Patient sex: F
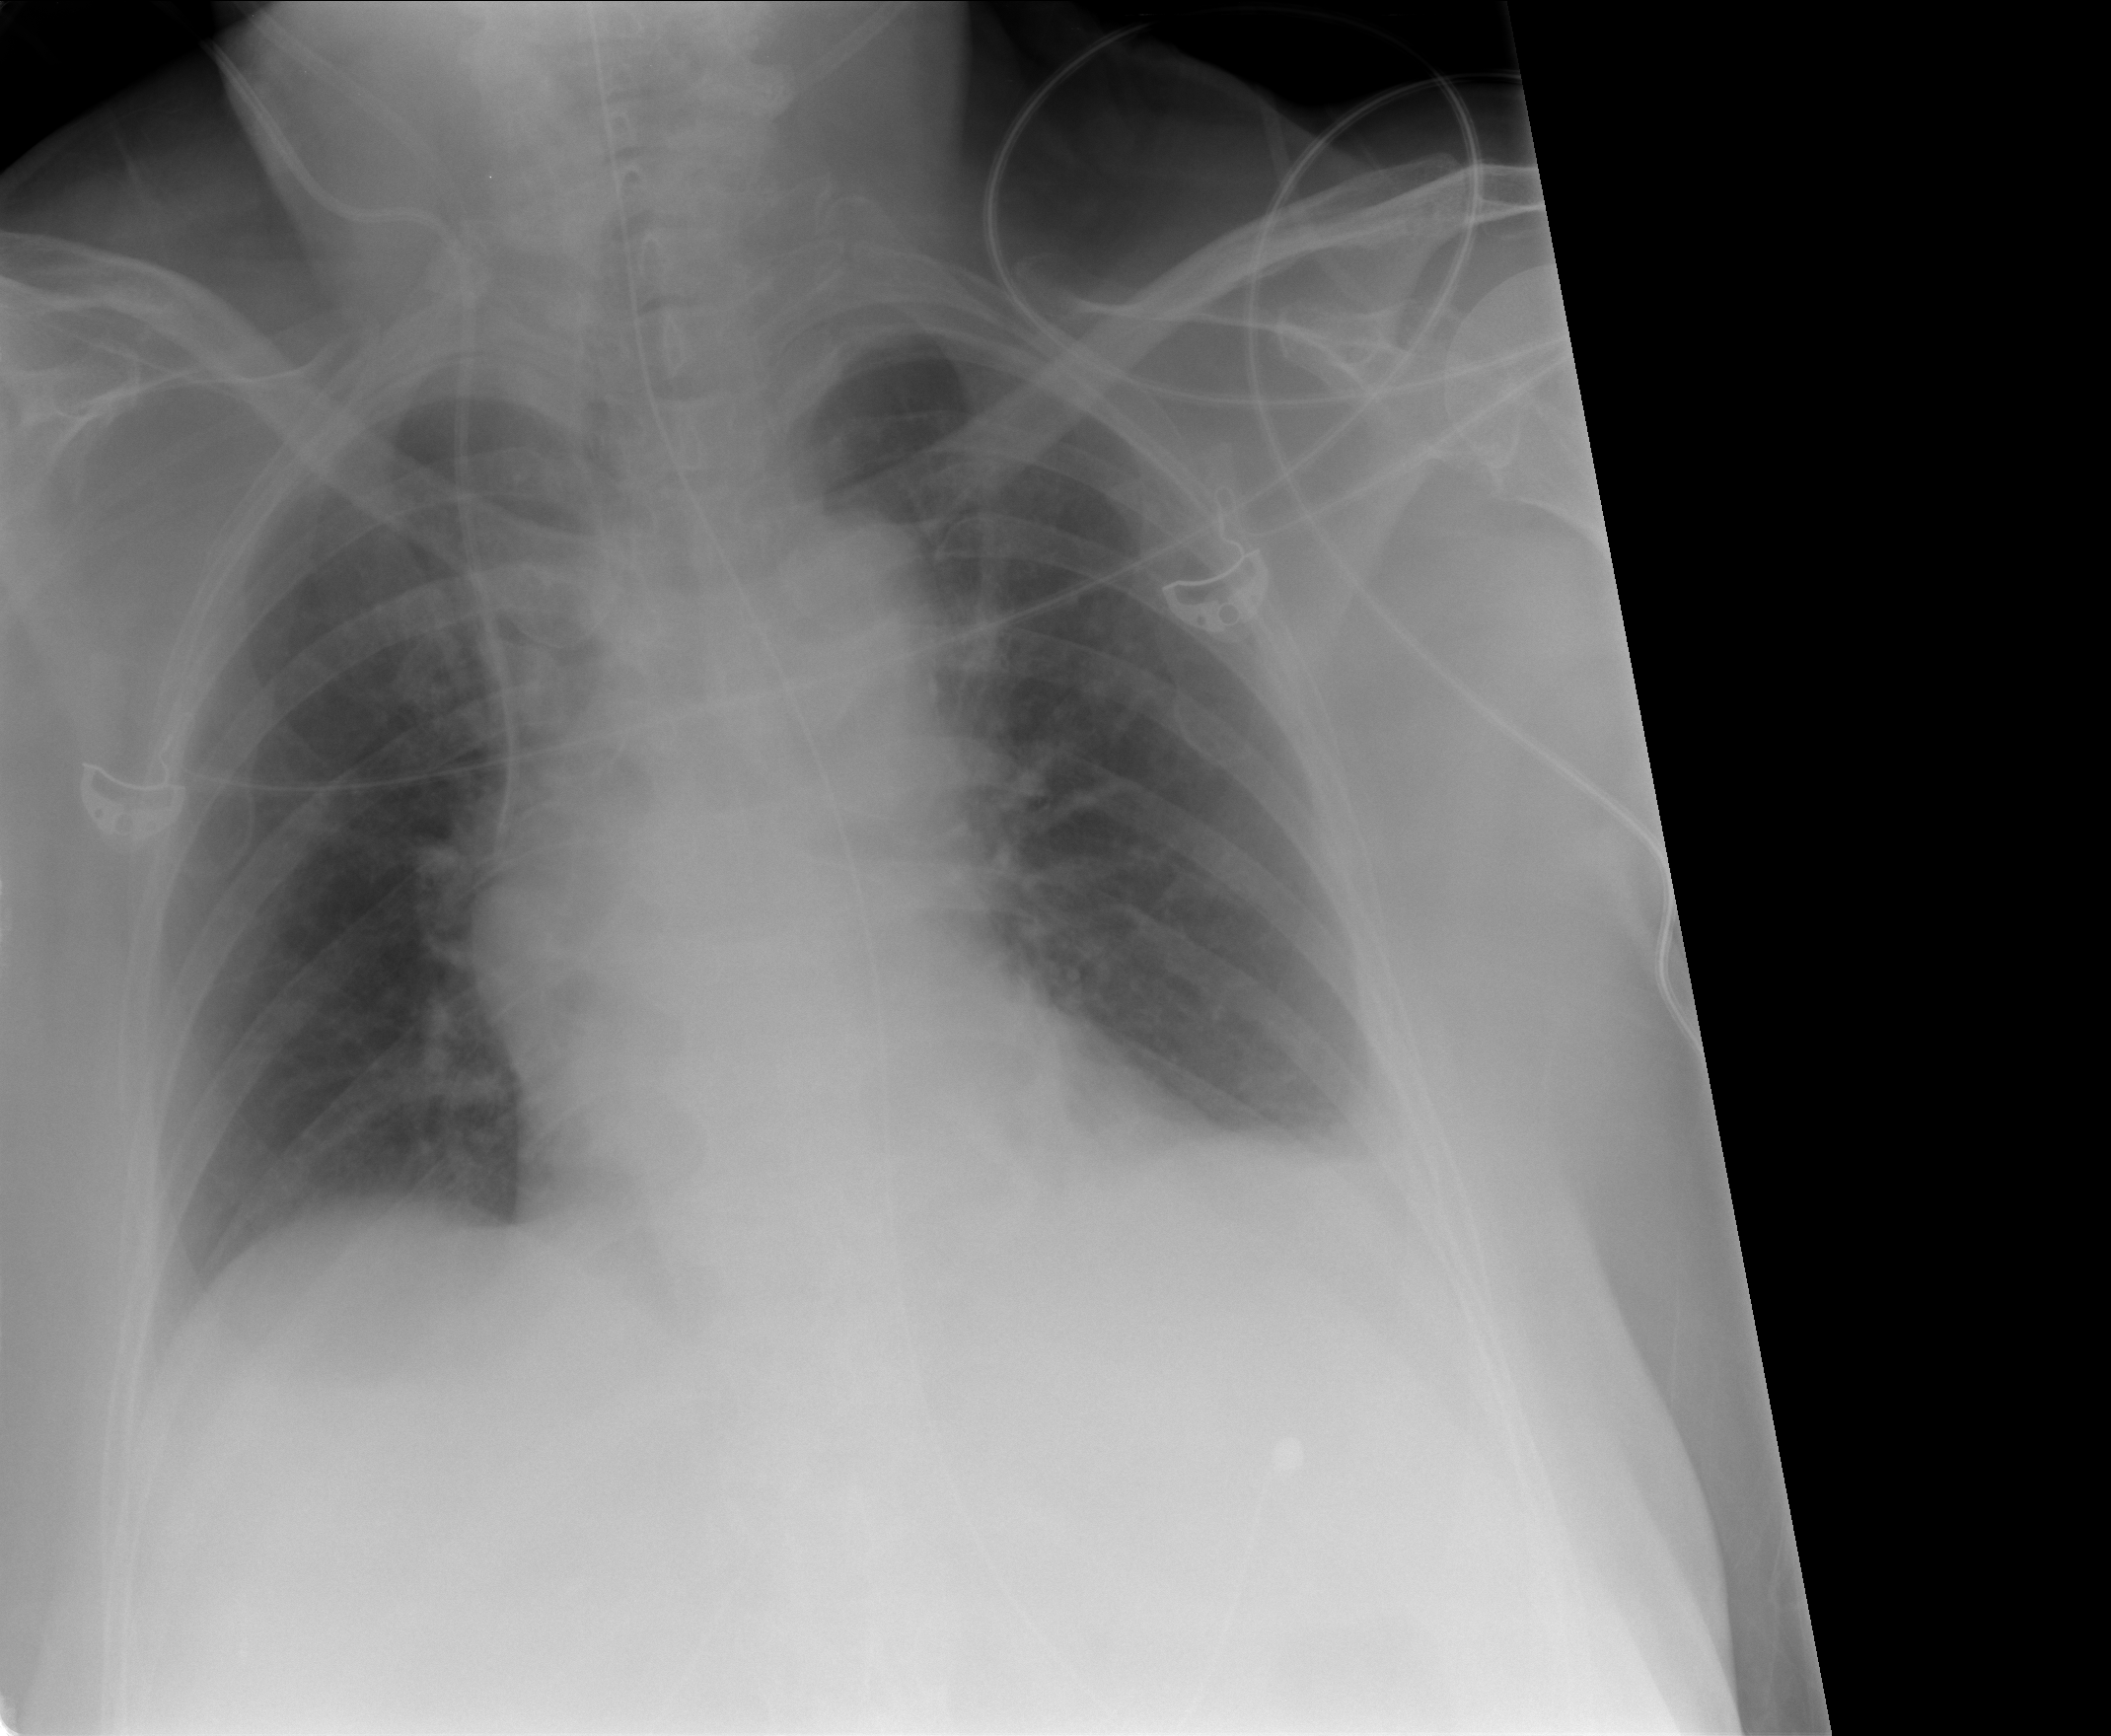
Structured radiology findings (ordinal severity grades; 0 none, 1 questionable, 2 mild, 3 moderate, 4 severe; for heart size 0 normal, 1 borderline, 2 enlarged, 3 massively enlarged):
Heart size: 0
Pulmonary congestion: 0
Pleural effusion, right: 0
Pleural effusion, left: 1
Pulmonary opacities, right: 0
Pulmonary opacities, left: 0
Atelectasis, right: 0
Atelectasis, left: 2